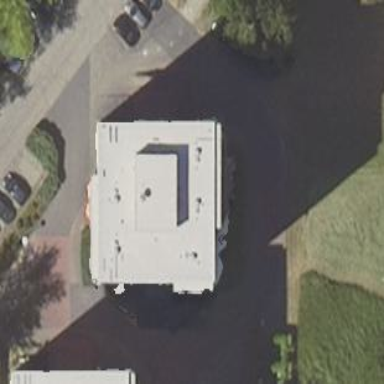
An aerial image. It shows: Gray flat-roofed building with apartments.